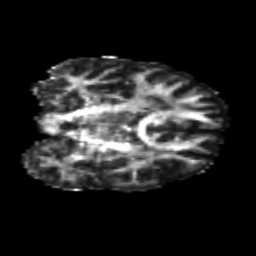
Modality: FA
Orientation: coronal
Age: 22
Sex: female
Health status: healthy
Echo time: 0.074 s